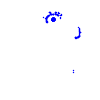
Particle: electron